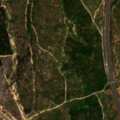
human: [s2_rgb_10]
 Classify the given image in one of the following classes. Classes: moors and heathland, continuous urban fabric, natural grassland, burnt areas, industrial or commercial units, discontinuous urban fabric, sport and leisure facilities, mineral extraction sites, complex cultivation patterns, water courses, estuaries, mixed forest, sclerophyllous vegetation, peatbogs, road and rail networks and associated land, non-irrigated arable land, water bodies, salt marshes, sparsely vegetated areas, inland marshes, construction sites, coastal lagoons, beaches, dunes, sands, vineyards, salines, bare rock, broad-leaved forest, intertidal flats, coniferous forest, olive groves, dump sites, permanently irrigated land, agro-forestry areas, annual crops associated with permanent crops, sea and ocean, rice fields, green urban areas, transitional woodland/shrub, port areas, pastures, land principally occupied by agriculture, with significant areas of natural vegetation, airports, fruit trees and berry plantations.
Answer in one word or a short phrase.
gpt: agro-forestry areas, broad-leaved forest, coniferous forest, transitional woodland/shrub